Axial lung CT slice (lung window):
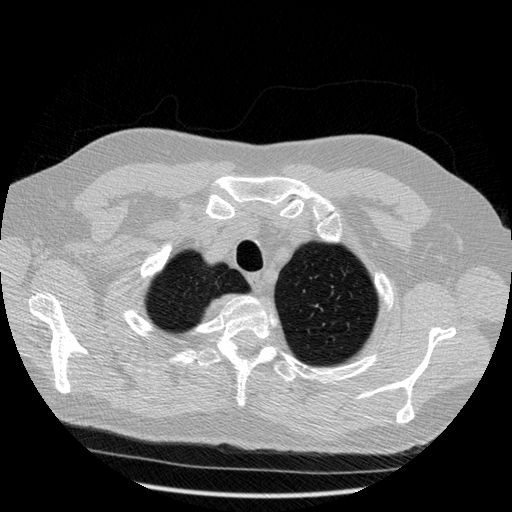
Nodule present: no